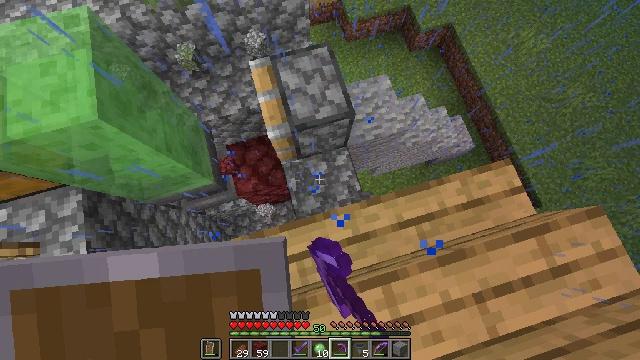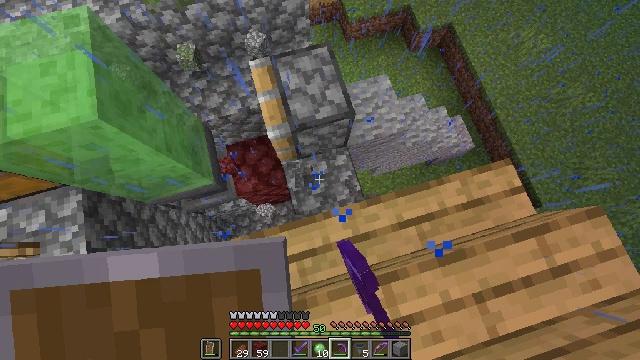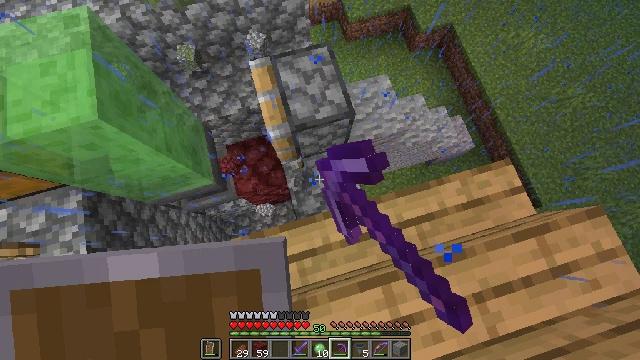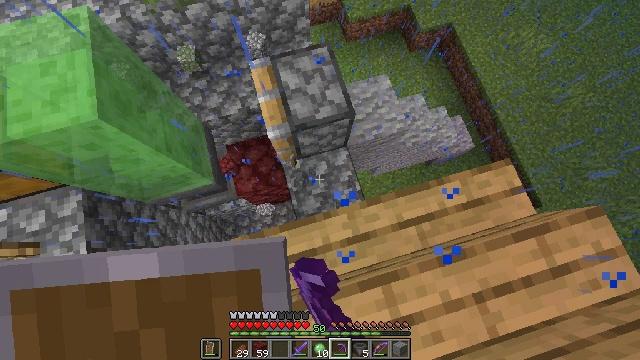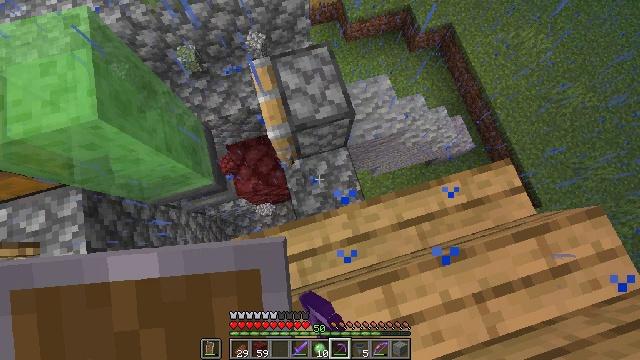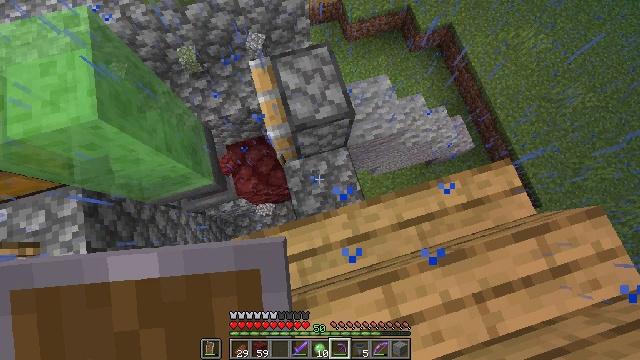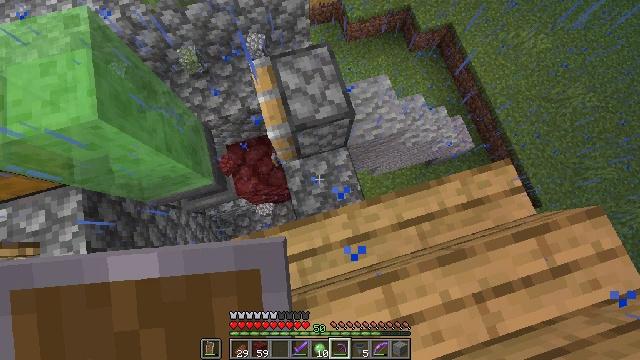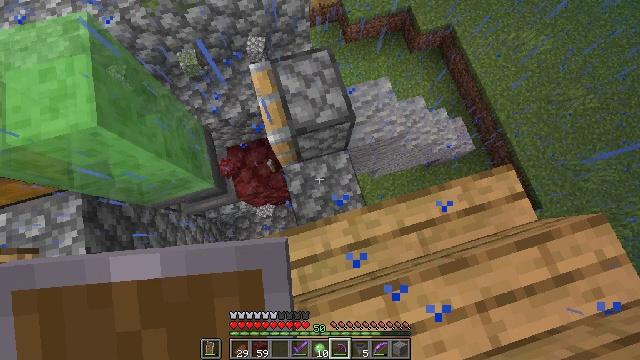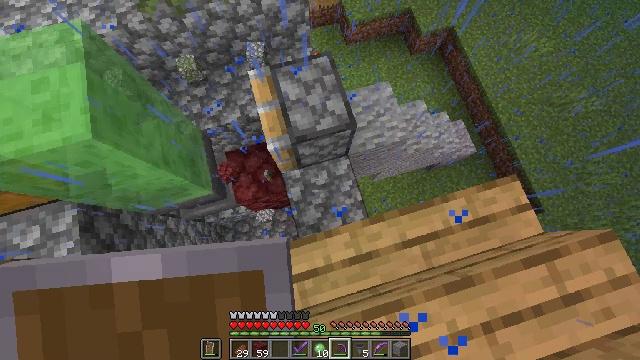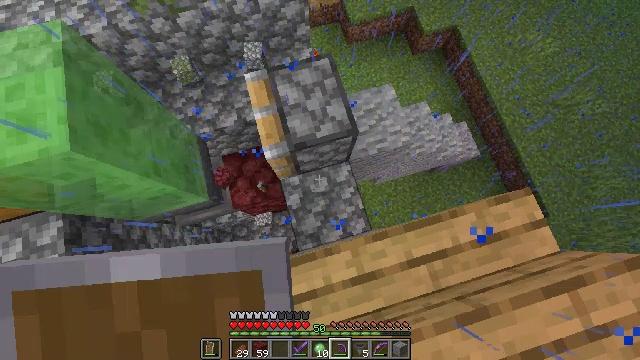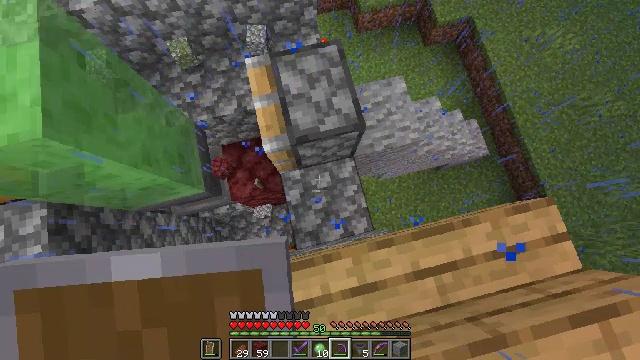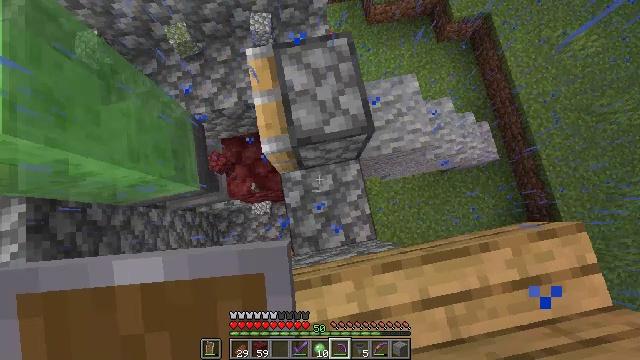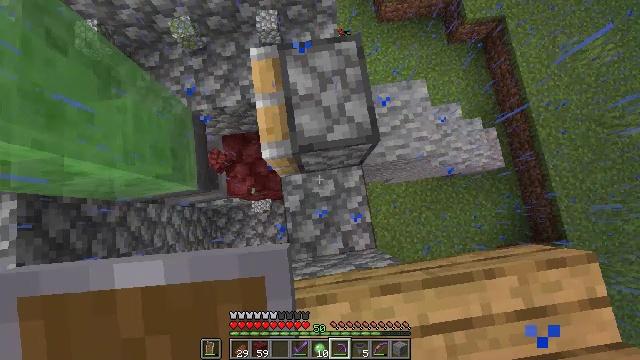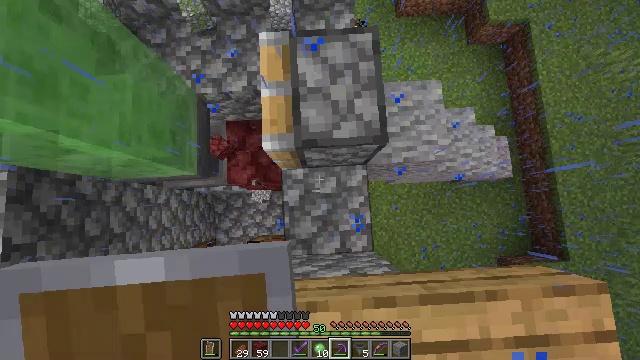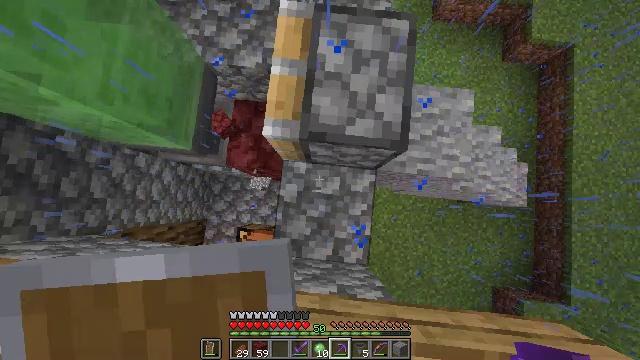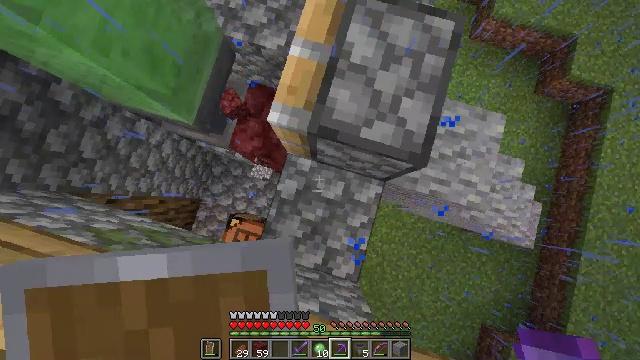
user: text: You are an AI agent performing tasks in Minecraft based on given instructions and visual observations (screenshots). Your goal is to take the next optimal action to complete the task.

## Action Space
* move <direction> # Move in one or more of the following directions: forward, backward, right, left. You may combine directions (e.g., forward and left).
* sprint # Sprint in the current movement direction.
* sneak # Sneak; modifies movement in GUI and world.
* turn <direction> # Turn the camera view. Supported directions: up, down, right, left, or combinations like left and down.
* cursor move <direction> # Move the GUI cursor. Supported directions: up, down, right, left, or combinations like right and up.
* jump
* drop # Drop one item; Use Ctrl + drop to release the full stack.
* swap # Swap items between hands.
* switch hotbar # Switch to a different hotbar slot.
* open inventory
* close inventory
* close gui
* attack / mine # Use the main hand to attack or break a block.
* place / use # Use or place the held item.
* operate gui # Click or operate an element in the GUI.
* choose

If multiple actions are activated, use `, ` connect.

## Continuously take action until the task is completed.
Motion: motion action
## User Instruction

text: Gather slime blocks for crafting purposes.
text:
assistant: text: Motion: attack / mine
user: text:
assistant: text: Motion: attack / mine
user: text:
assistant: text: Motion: no_op
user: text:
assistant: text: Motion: no_op
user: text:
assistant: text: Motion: no_op
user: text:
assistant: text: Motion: no_op
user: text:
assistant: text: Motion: move forward
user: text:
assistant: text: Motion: move forward
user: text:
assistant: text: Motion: move forward
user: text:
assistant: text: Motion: move forward, turn left and down
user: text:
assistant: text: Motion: move forward, turn left and down
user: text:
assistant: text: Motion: turn left and down
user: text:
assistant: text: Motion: turn left and down
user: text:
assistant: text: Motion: turn left and down
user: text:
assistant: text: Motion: turn left
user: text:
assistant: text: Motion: turn left and up
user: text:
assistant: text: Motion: turn left and up
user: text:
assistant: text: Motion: no_op
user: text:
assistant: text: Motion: turn left
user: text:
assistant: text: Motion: turn left
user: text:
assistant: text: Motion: turn left
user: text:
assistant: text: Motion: turn left
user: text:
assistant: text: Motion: move forward, turn left
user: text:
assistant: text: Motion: move forward, turn left
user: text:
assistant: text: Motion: move forward and move left, turn left
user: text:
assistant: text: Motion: move forward and move left
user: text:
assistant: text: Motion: move forward and move left
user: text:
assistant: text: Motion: move forward and move left
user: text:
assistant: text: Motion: move forward, turn right
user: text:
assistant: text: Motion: turn right